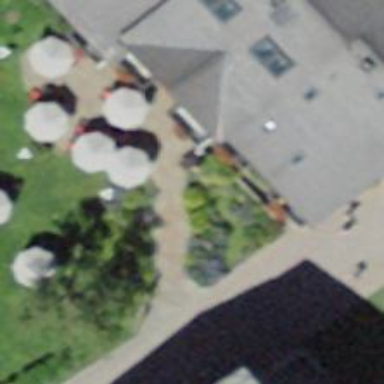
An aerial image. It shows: Restaurant.